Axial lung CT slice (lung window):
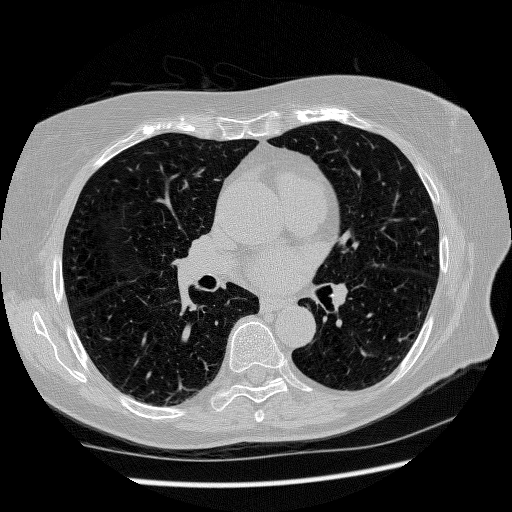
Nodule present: no